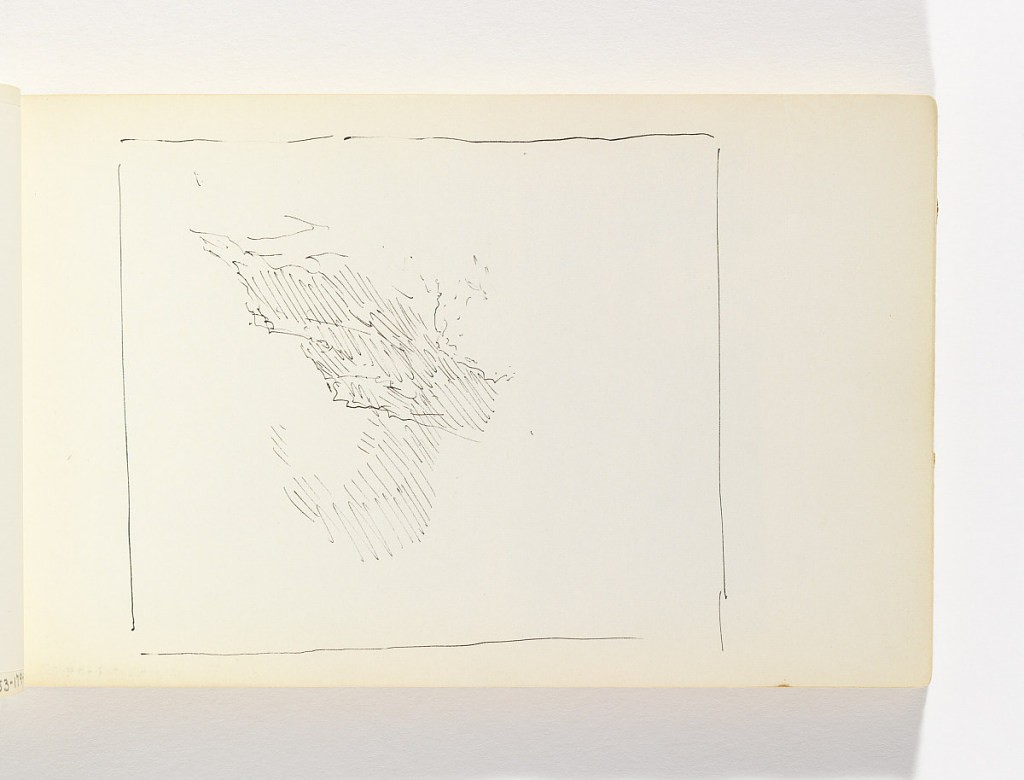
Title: Rough Cliff Study
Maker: William Trost Richards, American, 1833–1905
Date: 1890–1900
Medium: Pen and black ink on off-white wove paper
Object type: Sketchbook folio
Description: Very light, quick sketch of cliff face.